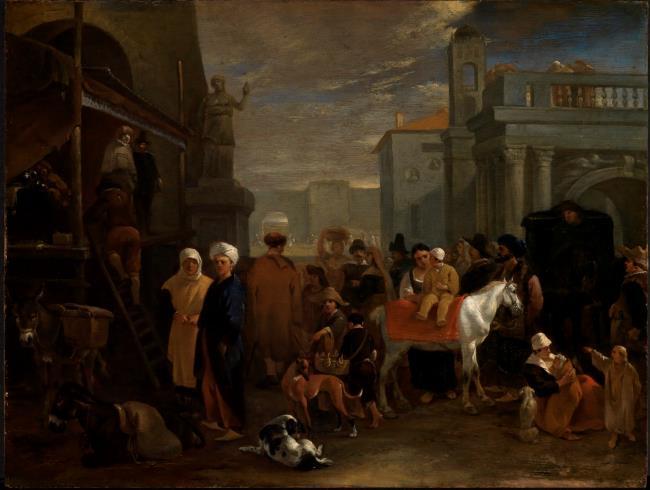
Title: Street scene in an Italian city
Artist: Hendrick Verschuring
Earliest date: 1680
Latest date: 1680
Genre: painting
Iconography: cattle
Keywords: street scene, italianate, group of people, horse, dog, podium, stairs, donkey, architecture, gateway (way through), sculpture